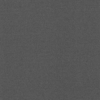
Label: dusty